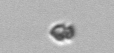
Label: Heterocapsa_rotundata